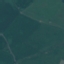
Land use / land cover: Pasture